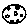
Label: moon